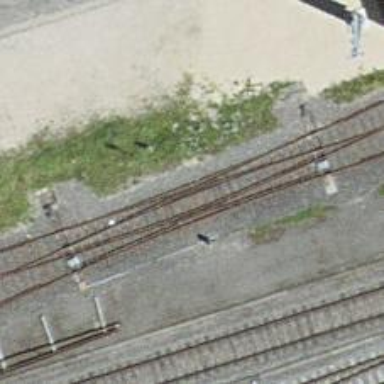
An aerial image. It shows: Abandoned railway siding with one track.